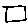
Label: square